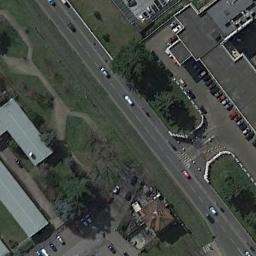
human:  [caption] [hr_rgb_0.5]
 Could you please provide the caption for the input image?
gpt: There was only one black car on the highway .

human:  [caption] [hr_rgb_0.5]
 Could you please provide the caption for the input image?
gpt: There are many buildings and roads and green plants on both sides of the freeway, There are many cars on the freeway, And many cars are parked on the open space beside the freeway .

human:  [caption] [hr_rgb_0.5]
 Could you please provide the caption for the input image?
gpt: The freeway is next to the parking lot with some cars .

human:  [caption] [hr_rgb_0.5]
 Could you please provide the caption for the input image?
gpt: The straight freeway has some houses and parking lots on either side of the freeway .

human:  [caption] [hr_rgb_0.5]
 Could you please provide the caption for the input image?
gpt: There are lawns and some buildings beside the freeway .